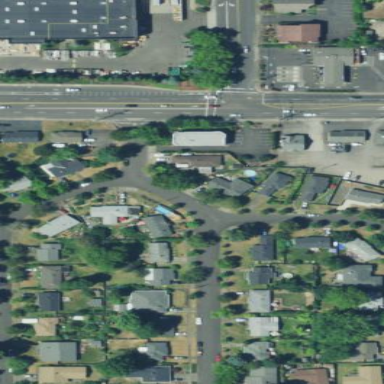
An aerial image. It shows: Residential area in rural setting.